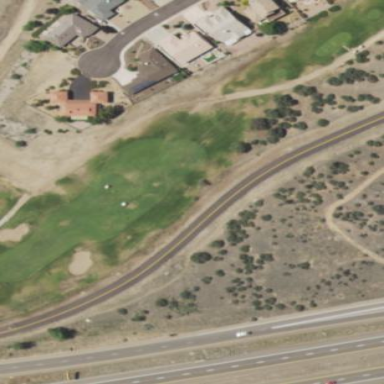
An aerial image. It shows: Golf fairway surrounded by grass.